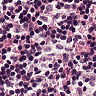
Metastatic tissue present: no